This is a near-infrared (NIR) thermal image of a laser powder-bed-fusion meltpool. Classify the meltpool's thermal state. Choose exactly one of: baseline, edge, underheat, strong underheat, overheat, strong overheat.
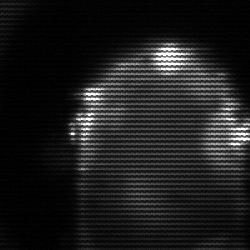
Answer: baseline